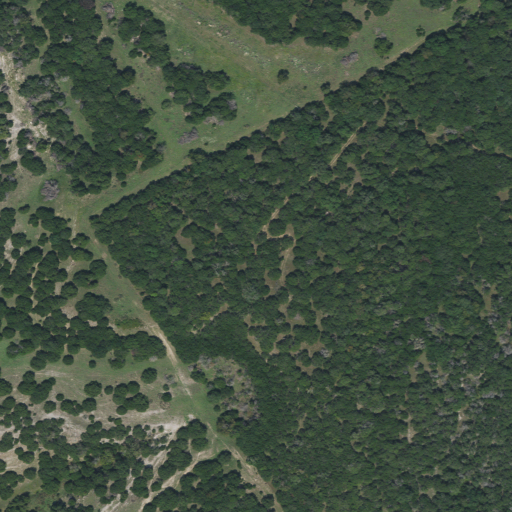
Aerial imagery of mountain in Texas named Brown Mountain containing evergreen forest, grassland, and deciduous forest